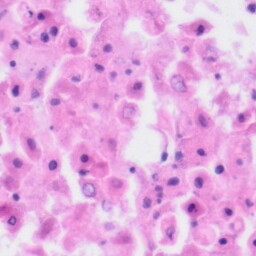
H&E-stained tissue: Tonsil